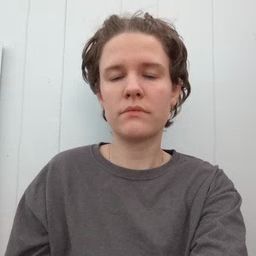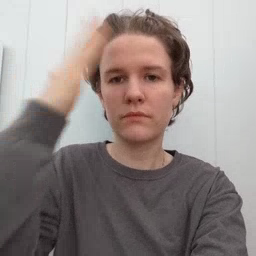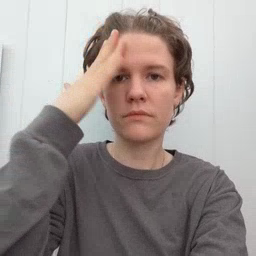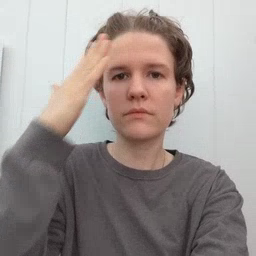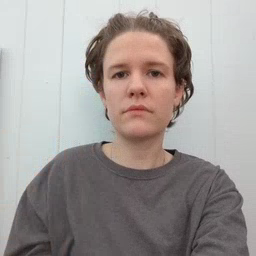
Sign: hat